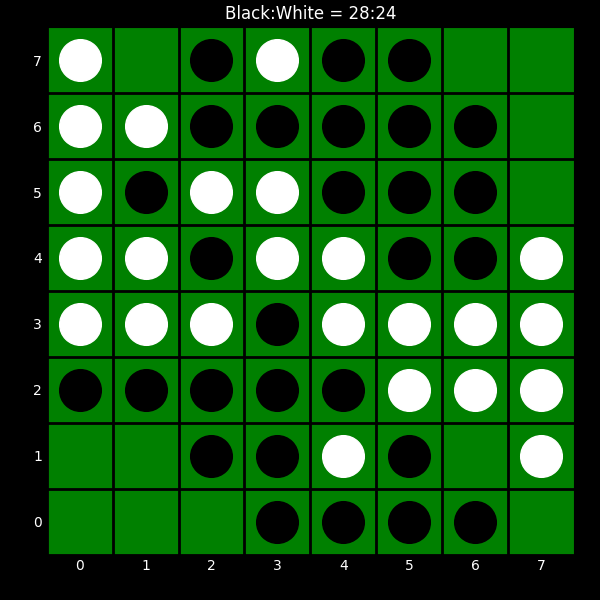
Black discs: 28
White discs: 24